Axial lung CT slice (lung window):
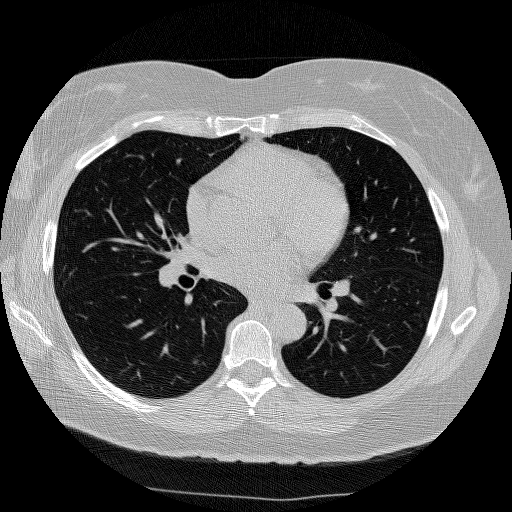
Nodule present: no